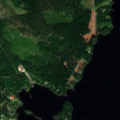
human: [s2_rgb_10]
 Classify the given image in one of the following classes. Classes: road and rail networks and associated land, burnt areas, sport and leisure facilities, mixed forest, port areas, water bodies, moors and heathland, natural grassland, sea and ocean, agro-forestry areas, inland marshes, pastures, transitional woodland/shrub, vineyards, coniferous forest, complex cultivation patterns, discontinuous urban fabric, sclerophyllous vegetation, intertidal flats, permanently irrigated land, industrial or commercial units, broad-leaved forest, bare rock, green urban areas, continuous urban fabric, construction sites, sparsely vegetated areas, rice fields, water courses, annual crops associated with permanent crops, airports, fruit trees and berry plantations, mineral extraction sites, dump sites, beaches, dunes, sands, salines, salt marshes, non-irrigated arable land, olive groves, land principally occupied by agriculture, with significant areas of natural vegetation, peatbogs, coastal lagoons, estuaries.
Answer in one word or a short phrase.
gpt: coniferous forest, mixed forest, water bodies